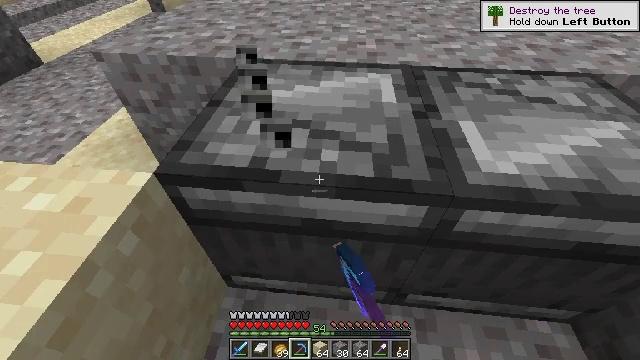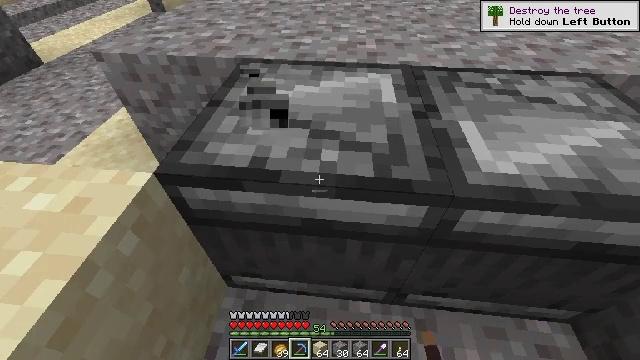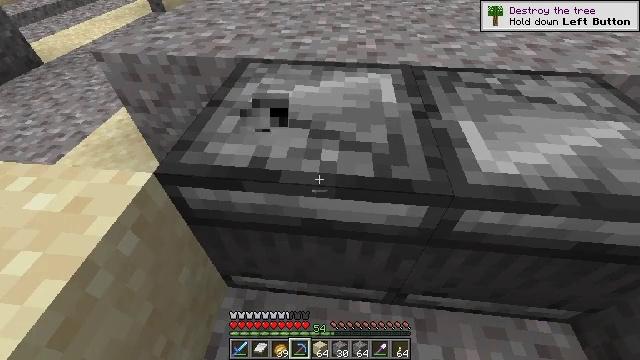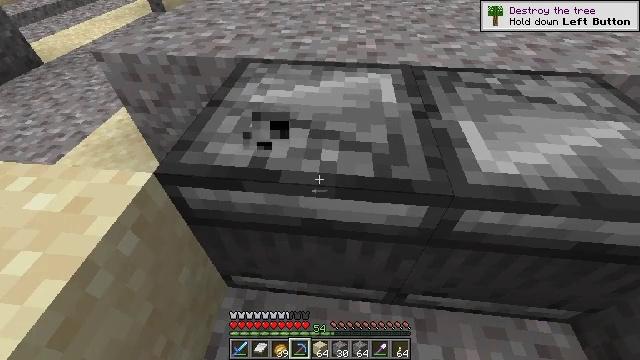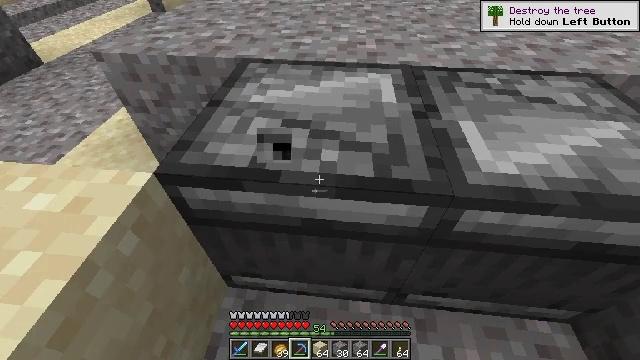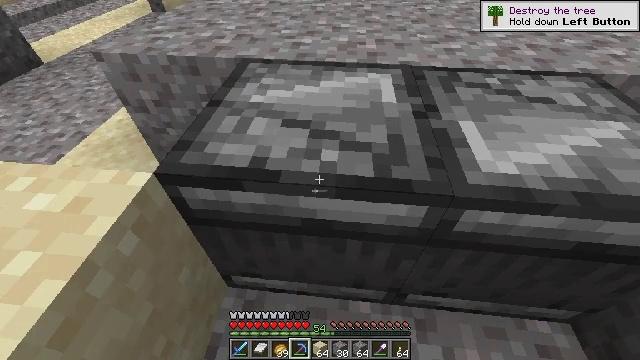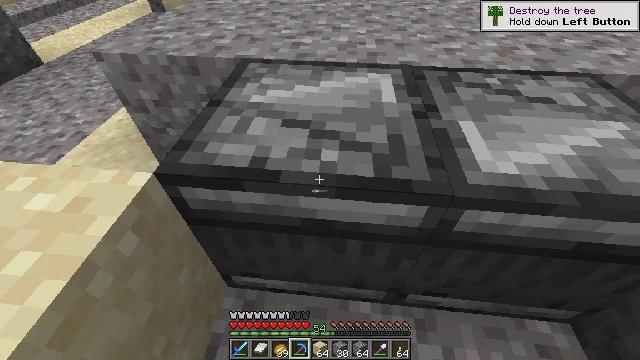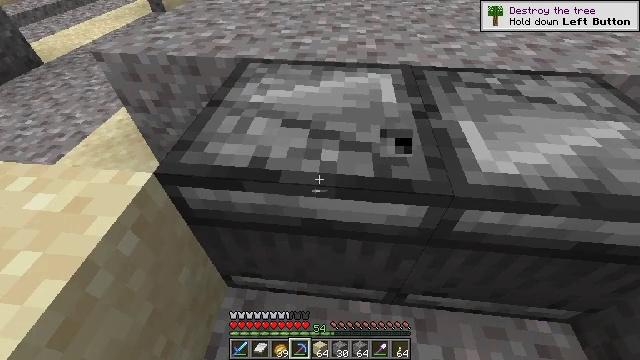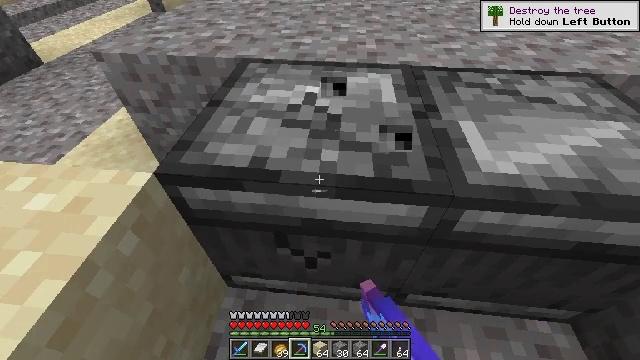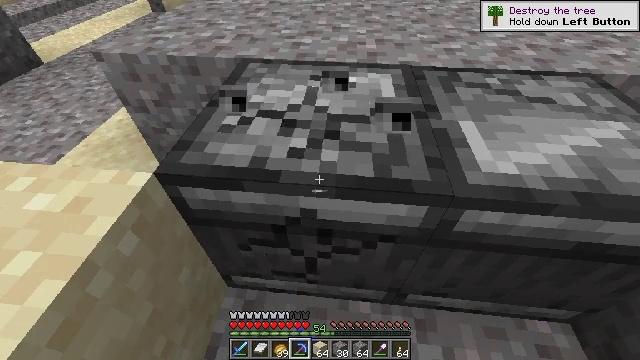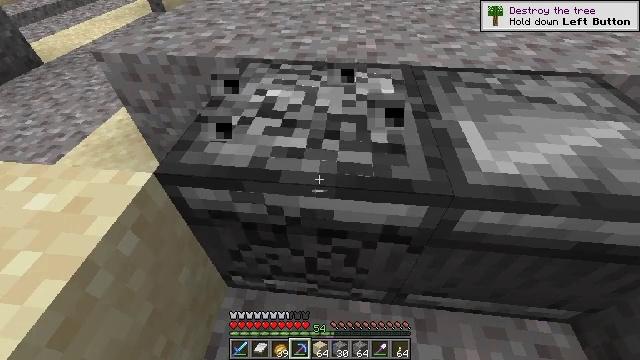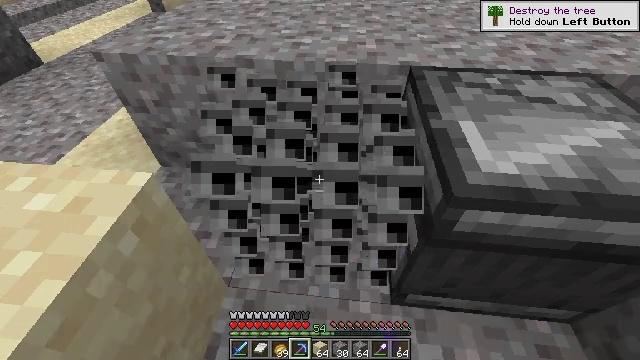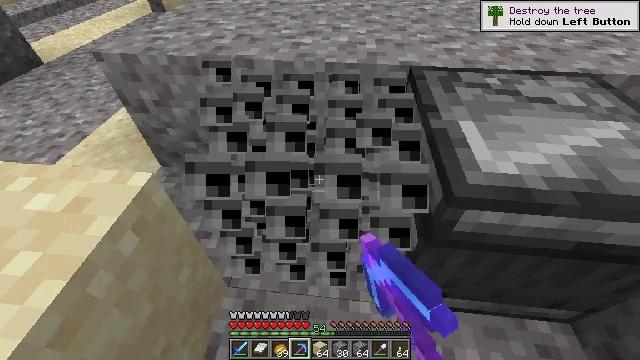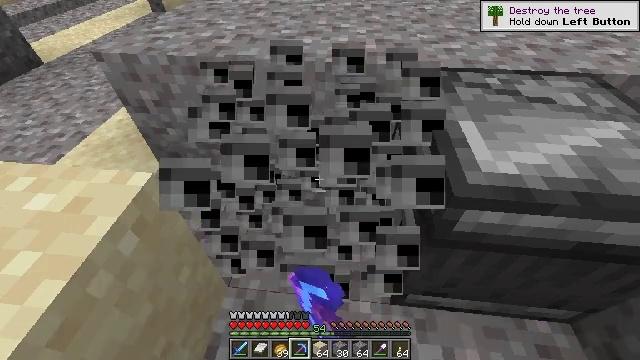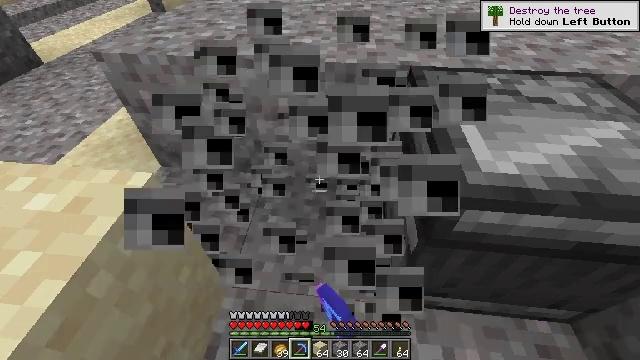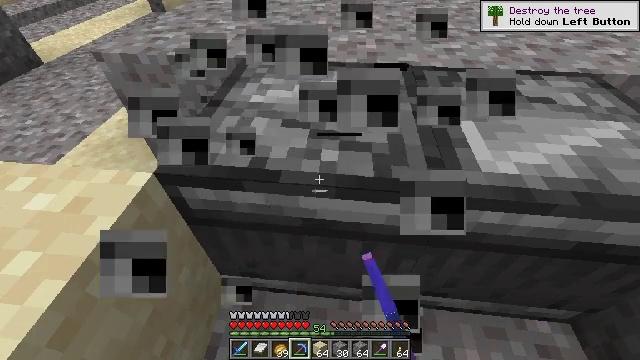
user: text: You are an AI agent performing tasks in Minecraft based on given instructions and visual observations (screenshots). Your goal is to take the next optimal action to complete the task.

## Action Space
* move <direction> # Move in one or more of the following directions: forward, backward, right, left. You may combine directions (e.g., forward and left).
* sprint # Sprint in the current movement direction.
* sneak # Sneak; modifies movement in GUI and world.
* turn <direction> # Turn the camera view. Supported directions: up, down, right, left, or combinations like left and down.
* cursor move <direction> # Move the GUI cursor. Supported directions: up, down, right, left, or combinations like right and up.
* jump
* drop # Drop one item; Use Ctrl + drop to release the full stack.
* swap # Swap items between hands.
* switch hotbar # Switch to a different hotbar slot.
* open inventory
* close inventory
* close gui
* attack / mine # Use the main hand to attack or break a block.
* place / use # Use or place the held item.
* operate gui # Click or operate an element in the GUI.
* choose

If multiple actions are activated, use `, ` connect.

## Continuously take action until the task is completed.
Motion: motion action
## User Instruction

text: Mine the observer block.
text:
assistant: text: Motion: no_op
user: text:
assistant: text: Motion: no_op
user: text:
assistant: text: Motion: no_op
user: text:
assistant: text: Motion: no_op
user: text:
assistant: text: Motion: no_op
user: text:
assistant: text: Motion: no_op
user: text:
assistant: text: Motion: attack / mine
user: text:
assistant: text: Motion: attack / mine
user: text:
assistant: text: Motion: attack / mine
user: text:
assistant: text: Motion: attack / mine
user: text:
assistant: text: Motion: attack / mine
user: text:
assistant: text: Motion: no_op
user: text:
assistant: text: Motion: no_op
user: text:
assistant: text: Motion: no_op
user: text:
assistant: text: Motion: no_op
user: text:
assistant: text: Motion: no_op